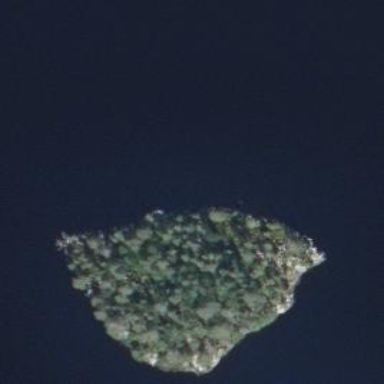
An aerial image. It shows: Islet.